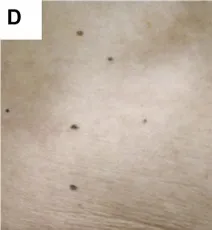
Clinical features of the patient. At 45 years of age, the patient looked older than her actual age. Multiple melanocytic naevi were found on her abdomen.
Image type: medical_photograph (skin_photograph)